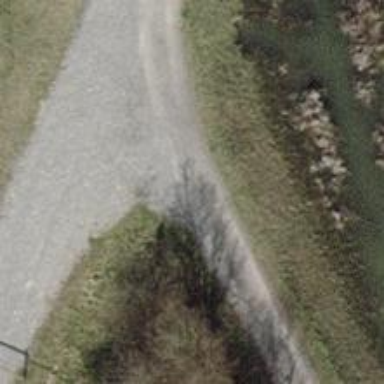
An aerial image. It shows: Compacted track with grade2 level.